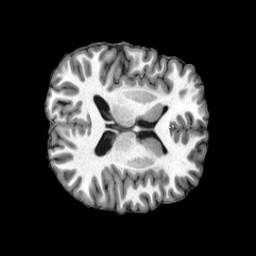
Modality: T1w
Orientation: axial
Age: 21
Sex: female
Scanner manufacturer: siemens
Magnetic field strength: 3 T
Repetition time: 2.5 s
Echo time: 0.00222 s